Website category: sports
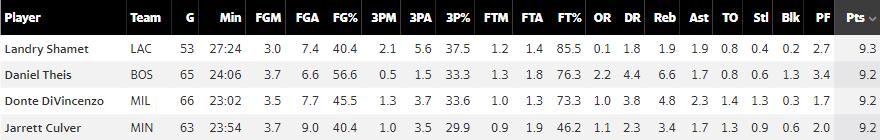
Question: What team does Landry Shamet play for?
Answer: LAC

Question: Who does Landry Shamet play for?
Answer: LAC

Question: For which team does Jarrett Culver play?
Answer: MIN

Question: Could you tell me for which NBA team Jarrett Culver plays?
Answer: MIN

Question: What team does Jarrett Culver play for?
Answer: MIN

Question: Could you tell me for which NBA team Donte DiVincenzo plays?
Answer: MIL

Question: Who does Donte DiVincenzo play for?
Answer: MIL

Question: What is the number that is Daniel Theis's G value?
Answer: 65

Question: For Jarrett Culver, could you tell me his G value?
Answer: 63

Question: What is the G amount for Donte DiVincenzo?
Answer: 66

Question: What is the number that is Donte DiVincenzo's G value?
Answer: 66

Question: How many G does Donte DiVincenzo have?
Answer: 66

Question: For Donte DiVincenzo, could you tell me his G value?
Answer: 66

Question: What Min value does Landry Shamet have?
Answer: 27:24

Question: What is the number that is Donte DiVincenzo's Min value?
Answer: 23:02

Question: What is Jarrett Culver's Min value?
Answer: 23:54

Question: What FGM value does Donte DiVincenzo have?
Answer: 3.5

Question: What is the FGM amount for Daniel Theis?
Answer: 3.7

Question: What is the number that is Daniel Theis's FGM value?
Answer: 3.7

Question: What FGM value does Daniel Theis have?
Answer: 3.7

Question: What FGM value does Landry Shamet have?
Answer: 3.0

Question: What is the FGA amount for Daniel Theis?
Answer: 6.6

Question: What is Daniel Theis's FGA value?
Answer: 6.6

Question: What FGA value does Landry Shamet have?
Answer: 7.4

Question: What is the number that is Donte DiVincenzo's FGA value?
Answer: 7.7

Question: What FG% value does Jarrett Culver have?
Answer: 40.4

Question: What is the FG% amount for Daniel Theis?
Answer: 56.6

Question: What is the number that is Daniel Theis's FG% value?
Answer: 56.6

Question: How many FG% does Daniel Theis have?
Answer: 56.6

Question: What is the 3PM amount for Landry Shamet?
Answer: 2.1

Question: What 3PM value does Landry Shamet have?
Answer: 2.1

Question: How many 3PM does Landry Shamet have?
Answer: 2.1

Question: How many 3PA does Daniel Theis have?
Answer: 1.5

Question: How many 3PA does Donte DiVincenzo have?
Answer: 3.7

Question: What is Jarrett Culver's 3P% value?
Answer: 29.9

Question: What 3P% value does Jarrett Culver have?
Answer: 29.9

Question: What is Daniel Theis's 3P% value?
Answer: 33.3

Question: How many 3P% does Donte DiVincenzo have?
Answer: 33.6

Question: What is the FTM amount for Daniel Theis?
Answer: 1.3

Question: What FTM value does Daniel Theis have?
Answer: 1.3

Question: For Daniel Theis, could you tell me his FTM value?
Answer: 1.3

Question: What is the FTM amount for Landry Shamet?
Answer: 1.2

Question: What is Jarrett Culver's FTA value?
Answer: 1.9

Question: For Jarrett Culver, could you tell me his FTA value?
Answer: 1.9

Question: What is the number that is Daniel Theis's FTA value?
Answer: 1.8

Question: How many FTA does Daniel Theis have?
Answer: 1.8

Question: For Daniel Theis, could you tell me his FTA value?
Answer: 1.8

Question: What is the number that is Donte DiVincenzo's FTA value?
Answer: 1.3

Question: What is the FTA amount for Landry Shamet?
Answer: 1.4

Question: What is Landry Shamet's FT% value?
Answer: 85.5

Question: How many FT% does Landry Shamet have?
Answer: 85.5

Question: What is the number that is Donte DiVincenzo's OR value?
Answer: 1.0

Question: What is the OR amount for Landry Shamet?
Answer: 0.1

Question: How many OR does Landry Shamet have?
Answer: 0.1

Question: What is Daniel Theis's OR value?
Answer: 2.2

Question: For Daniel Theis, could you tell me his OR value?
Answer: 2.2

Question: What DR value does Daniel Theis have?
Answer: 4.4

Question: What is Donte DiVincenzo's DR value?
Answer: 3.8

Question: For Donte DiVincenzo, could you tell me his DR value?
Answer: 3.8

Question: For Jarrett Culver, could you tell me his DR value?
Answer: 2.3

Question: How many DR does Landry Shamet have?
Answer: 1.8

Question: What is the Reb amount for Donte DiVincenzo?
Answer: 4.8

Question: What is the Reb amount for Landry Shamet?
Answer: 1.9

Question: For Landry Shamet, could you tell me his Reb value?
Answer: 1.9